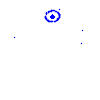
Particle: electron